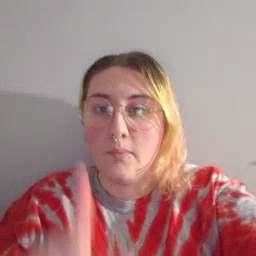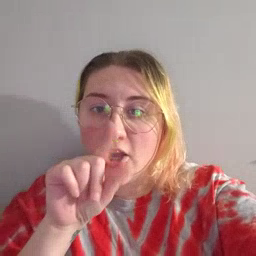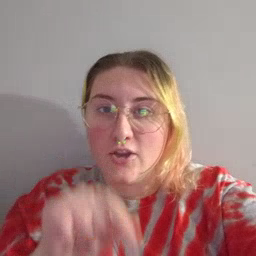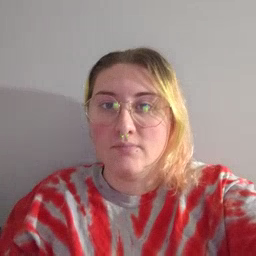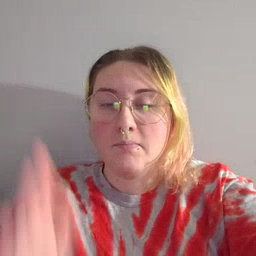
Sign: bird